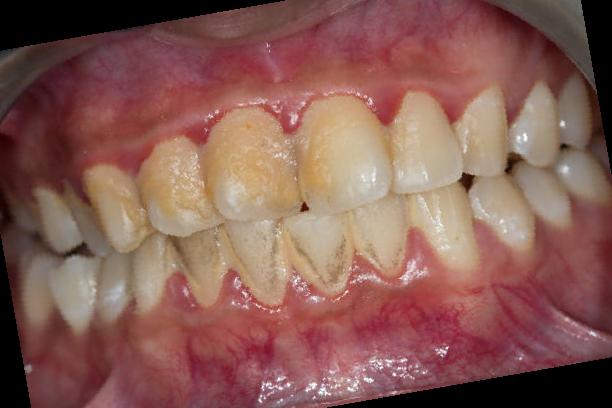
Condition: Gingivitis